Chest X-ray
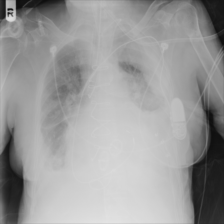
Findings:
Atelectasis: negative
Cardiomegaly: negative
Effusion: positive
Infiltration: positive
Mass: negative
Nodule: negative
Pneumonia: negative
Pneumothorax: negative
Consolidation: negative
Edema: negative
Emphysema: negative
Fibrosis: negative
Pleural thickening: negative
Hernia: negative